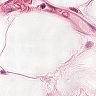
Metastatic tissue present: no